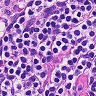
Metastatic tissue present: no